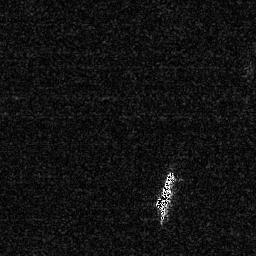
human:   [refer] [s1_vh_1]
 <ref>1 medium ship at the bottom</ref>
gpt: <box>[[58, 65, 69, 87, 0]]</box>